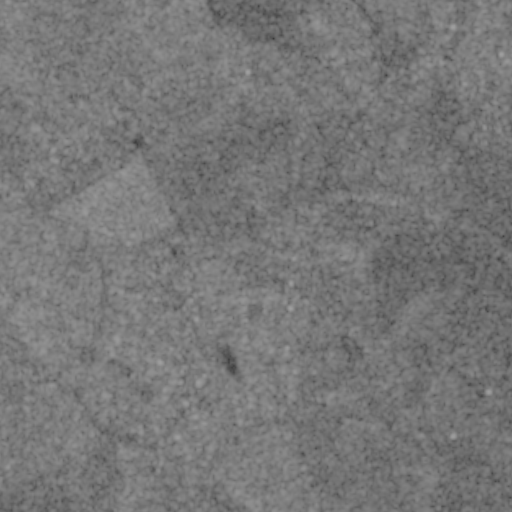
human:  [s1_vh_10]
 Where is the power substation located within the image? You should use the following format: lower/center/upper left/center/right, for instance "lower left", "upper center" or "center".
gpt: The power substation is located in the center left of the image.
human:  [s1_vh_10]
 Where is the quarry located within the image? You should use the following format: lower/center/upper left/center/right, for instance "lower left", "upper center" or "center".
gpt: The quarry is located in the lower left of the image.
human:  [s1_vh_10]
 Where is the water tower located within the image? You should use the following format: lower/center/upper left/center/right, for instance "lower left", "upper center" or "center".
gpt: The water tower is located in the lower center of the image.
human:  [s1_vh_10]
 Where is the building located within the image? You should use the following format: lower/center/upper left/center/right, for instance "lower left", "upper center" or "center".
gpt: There is no building in the image.

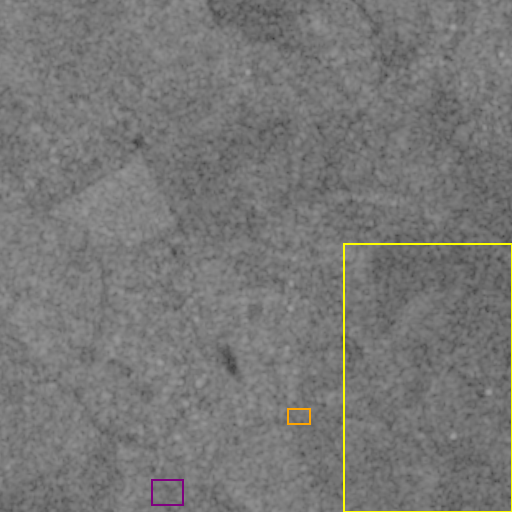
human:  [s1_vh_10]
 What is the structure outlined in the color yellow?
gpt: The structure outlined in yellow is a crop field.
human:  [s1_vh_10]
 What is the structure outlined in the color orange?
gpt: The structure outlined in orange is a park.
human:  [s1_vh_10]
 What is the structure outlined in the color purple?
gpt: The structure outlined in purple is a quarry.
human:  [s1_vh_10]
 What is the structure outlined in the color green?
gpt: There is no green outline.